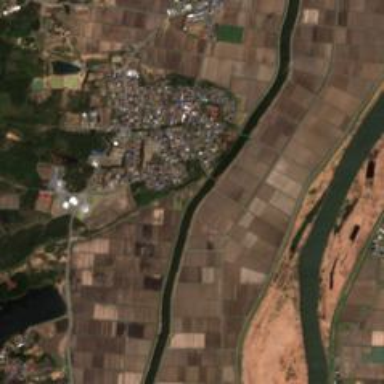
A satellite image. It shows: Farmland with rice crops producing rice.